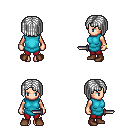
a pixel art fantasy rpg character, female body template, human, light skin, teal tunic, red pants, white pageboy hairstyle, bracelets, brown shoes, dagger, four views (front, back, left, right), 2x2 character sprite sheet, small pixel art, hard edges, no anti-aliasing